Question: I use <URL> to display a matrix of numbers as an image, attach labels along the axes, and save the plot to a PNG file. For the purpose of creating an HTML image map, I need to know the pixel coordinates in the PNG file for a region in the image being displayed by imshow.
I have found <URL> of how to do this with a regular plot, but when I try to do the same with imshow, the mapping is not correct. Here is my code, which saves an image and attempts to print the pixel coordinates of the center of each square on the diagonal:
'''
import numpy as np
import matplotlib.pyplot as plt
fig = plt.figure()
ax = fig.add_axes([0.1, 0.1, 0.8, 0.8])
axim = ax.imshow(np.random.random((27,27)), interpolation='nearest')
for x, y in axim.get_transform().transform(zip(range(28), range(28))):
print int(x), int(fig.get_figheight() * fig.get_dpi() - y)
plt.savefig('foo.png', dpi=fig.get_dpi())
'''
Here is the resulting foo.png, shown as a screenshot in order to include the rulers:

The output of the script starts and ends as follows:
'''
73 55
92 69
111 83
130 97
149 112
...
509 382
528 396
547 410
566 424
585 439
'''
As you see, the y-coordinates are correct, but the x-coordinates are stretched: they range from 73 to 585 instead of the expected 135 to 506, and they are spaced 19 pixels o.c. instead of the expected 14. What am I doing wrong?
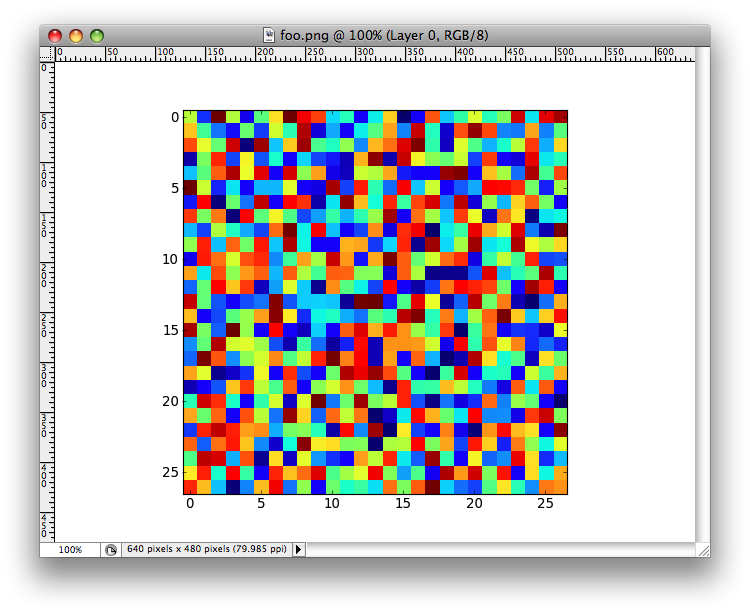
Answer: This is one of the more confusing parts of trying to get exact pixel values from matplotlib. Matplotlib separates the renderer that handles exact pixel values from the canvas that the figure and axes are drawn on.
Basically, the renderer that exists when the figure is initially created (but not yet displayed) is not necessarily the same as the renderer that is used when displaying the figure or saving it to a file.
What you're doing is correct, but it's using the initial renderer, not the one that's used when the figure is saved.
To illustrate this, here's a slightly simplified version of your code:
'''
import numpy as np
import matplotlib.pyplot as plt
fig = plt.figure()
ax = fig.add_subplot(111)
im = ax.imshow(np.random.random((27,27)), interpolation='nearest')
for i in range(28):
x, y = ax.transData.transform_point([i,i])
print '%i, %i' % (x, fig.bbox.height - y)
fig.savefig('foo.png', dpi=fig.dpi)
'''
This yields similar results to what you have above: (the differences are due to different rendering backends between your machine and mine)
'''
89, 55
107, 69
125, 83
...
548, 410
566, 424
585, 439
'''
However, if we do the exact same thing, but instead draw the figure before displaying the coordinates, we get the correct answer!
'''
import numpy as np
import matplotlib.pyplot as plt
fig = plt.figure()
ax = fig.add_subplot(111)
im = ax.imshow(np.random.random((27,27)), interpolation='nearest')
fig.canvas.draw()
for i in range(28):
x, y = ax.transData.transform_point([i,i])
print '%i, %i' % (x, fig.bbox.height - y)
fig.savefig('foo.png', dpi=fig.dpi)
'''
This yields: (Keep in mind that the edge of the figure is at '<-0.5, -0.5>' in data coordinates, not '<0, 0>'. (i.e. the coordinates for the plotted image are pixel-centered) This is why '<0, 0>' yields '143, 55', and not '135, 48')
'''
143, 55
157, 69
171, 83
...
498, 410
512, 424
527, 439
'''
Of course, drawing the figure just to draw it again when it's saved is redundant and computationally expensive.
To avoid drawing things twice, you can connect a callback function to the draw event, and output your HTML image map inside this function. As a quick example:
'''
import numpy as np
import matplotlib.pyplot as plt
def print_pixel_coords(event):
fig = event.canvas.figure
ax = fig.axes[0] # I'm assuming there's only one subplot here...
for i in range(28):
x, y = ax.transData.transform_point([i,i])
print '%i, %i' % (x, fig.bbox.height - y)
fig = plt.figure()
ax = fig.add_subplot(111)
im = ax.imshow(np.random.random((27,27)), interpolation='nearest')
fig.canvas.mpl_connect('draw_event', print_pixel_coords)
fig.savefig('foo.png', dpi=fig.dpi)
'''
Which yields the correct output, while only drawing the figure once, when it is saved:
'''
143, 55
157, 69
171, 83
...
498, 410
512, 424
527, 439
'''
Another advantage is that you can use any dpi in the call to 'fig.savefig' without having to manually set the 'fig' object's dpi beforehand. Therefore, when using the callback function, you can just do 'fig.savefig('foo.png')', (or 'fig.savefig('foo.png', dpi=whatever)') and you'll get output that matches the saved .png file. (The default dpi when saving a figure is 100, while the default dpi for a figure object is 80, which is why you had to specify the dpi to be the same as 'fig.dpi' in the first place)
Hopefully that's at least somewhat clear!